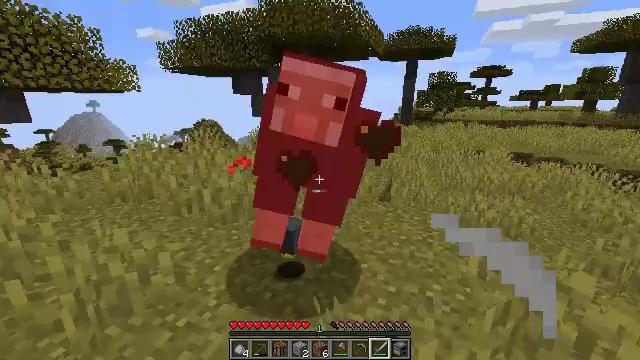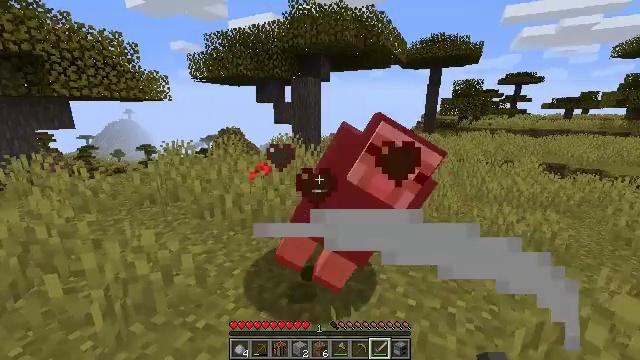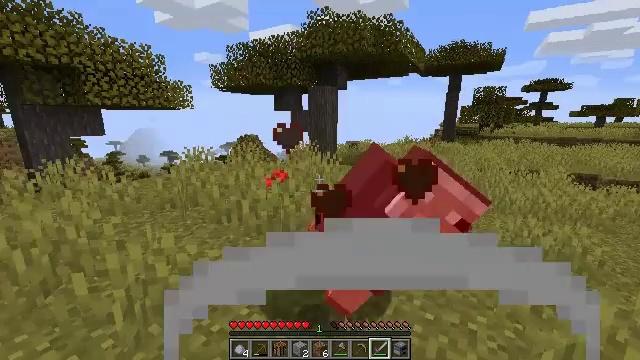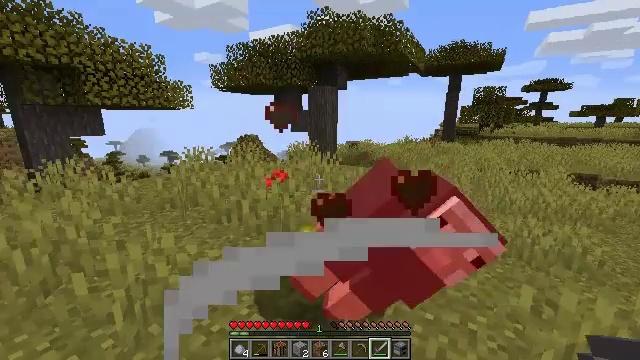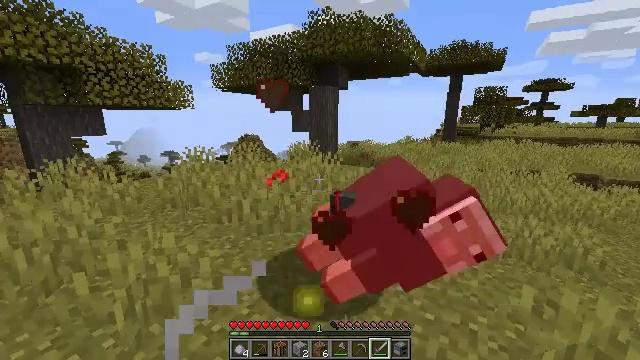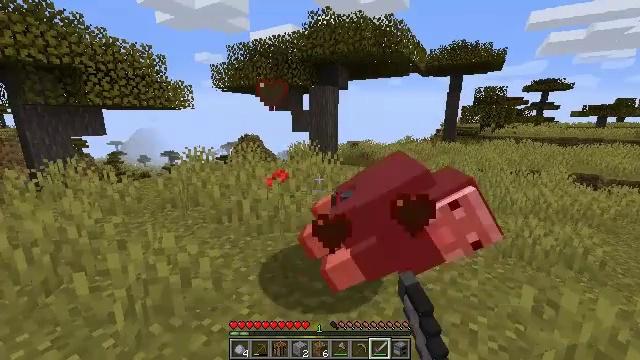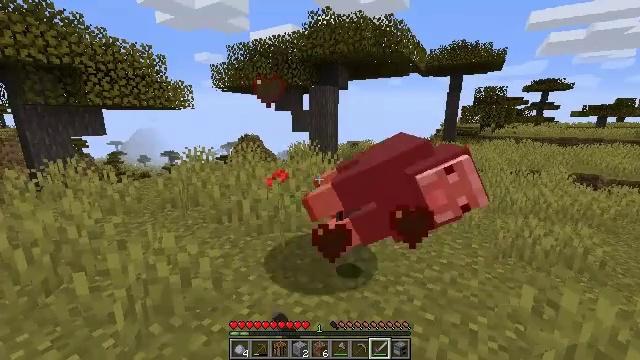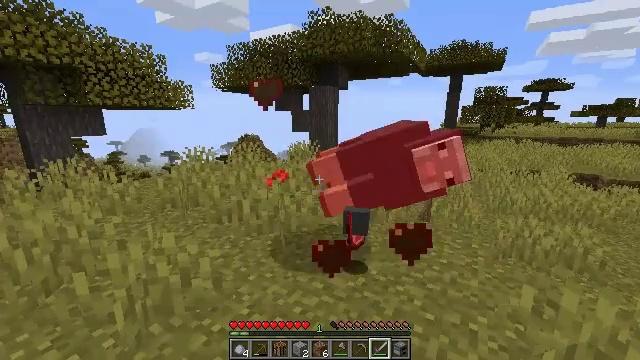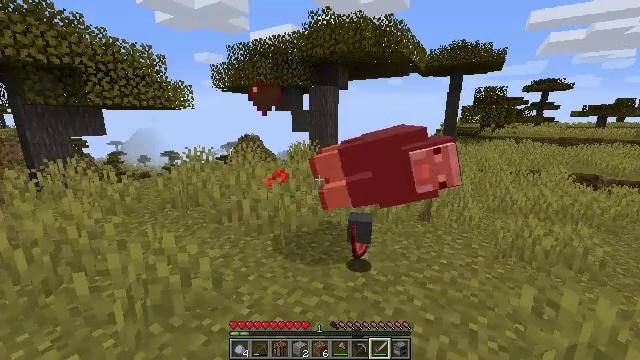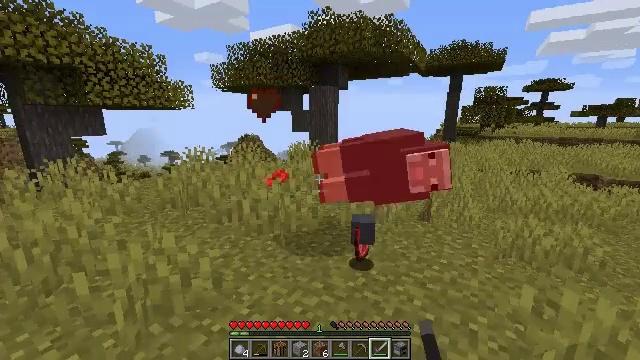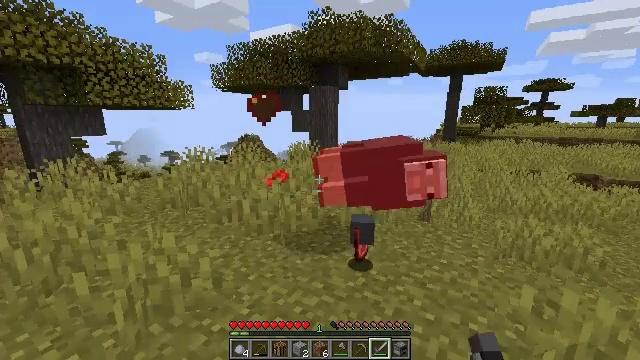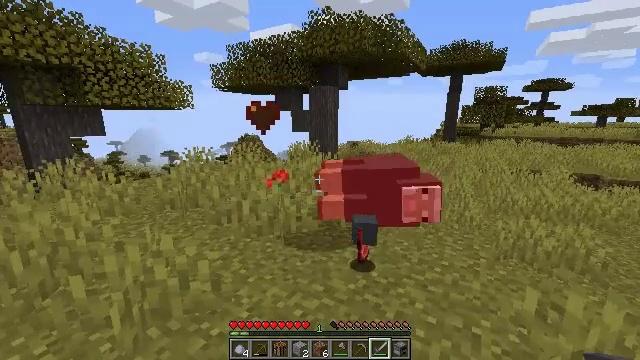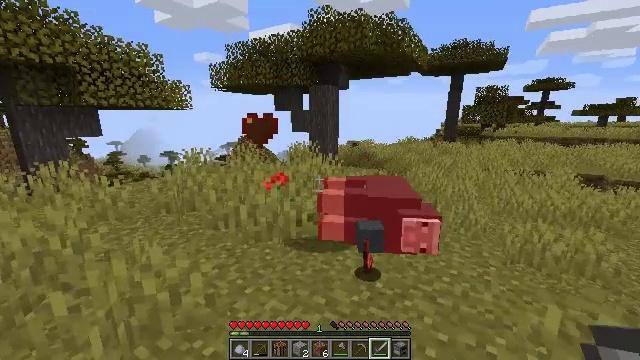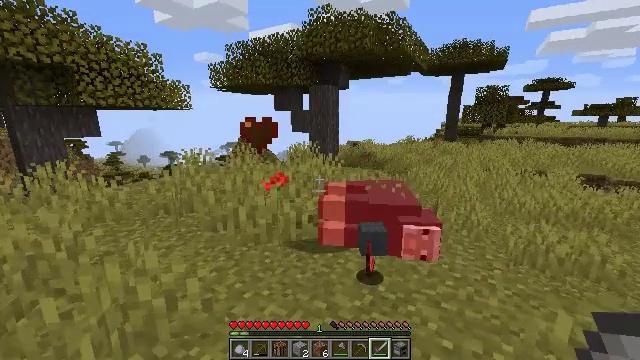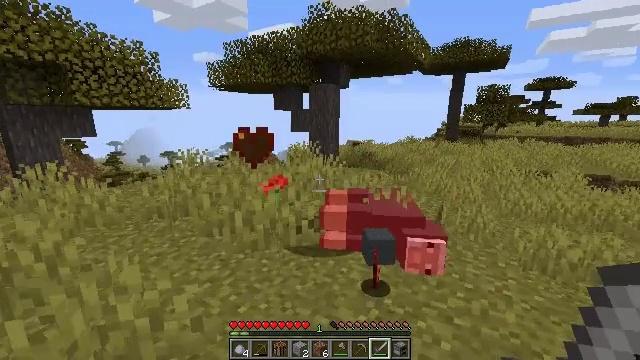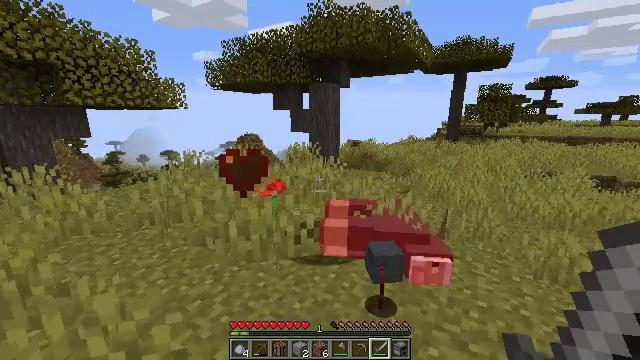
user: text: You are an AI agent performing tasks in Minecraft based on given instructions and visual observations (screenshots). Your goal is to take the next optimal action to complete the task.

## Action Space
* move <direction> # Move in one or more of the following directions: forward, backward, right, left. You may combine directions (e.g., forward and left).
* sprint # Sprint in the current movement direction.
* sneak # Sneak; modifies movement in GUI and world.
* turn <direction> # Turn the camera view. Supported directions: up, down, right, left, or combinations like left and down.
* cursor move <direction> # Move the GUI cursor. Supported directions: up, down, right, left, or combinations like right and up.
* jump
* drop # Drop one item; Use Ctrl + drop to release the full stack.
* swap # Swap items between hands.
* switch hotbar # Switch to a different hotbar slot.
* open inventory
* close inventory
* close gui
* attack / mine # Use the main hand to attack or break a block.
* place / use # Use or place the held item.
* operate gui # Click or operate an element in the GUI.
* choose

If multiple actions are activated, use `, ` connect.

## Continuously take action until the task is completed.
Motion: motion action
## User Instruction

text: Harvest the poppy flower.
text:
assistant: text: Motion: turn left and up
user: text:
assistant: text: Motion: turn left and up
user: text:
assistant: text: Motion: no_op
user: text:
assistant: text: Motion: attack / mine
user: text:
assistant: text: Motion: attack / mine
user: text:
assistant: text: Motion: attack / mine
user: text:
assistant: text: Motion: no_op
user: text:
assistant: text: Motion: no_op
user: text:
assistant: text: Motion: no_op
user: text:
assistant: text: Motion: no_op
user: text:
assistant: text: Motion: move forward
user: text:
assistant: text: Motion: move forward
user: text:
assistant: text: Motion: move forward
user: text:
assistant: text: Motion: move forward
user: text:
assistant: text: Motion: move forward
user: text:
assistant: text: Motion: move forward
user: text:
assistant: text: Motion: move forward
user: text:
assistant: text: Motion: move forward
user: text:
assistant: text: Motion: move forward, turn right
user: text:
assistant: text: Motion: move forward
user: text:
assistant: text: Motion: move forward
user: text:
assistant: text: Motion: move forward
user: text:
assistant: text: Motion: move forward
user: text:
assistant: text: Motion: move forward
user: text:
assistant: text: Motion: no_op
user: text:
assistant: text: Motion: turn left
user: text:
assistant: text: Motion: turn left
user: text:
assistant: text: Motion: turn left and down
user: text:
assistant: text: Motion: turn left and down
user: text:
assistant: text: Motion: turn left and down